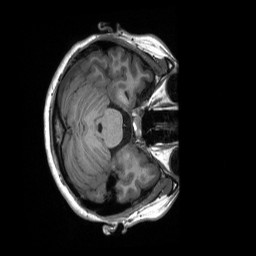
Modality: T1w
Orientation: axial
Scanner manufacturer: siemens
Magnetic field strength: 3 T
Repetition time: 2.3 s
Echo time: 0.00232 s